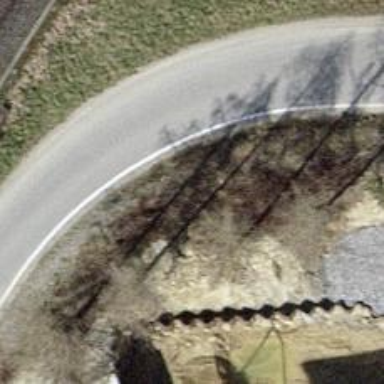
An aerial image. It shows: Hedge barrier.